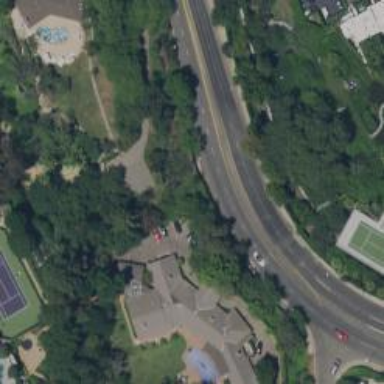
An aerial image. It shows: Secondary road with asphalt surface passing through residential area.